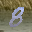
Label: 8